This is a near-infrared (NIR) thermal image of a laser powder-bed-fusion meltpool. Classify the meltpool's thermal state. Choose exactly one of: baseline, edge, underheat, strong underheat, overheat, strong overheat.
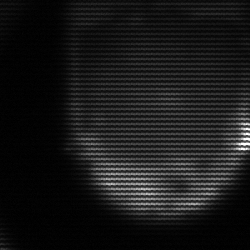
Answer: edge